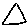
Label: triangle